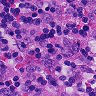
Metastatic tissue present: no